Field crop: maize
Growth stage: 2
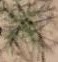
Species: salsola